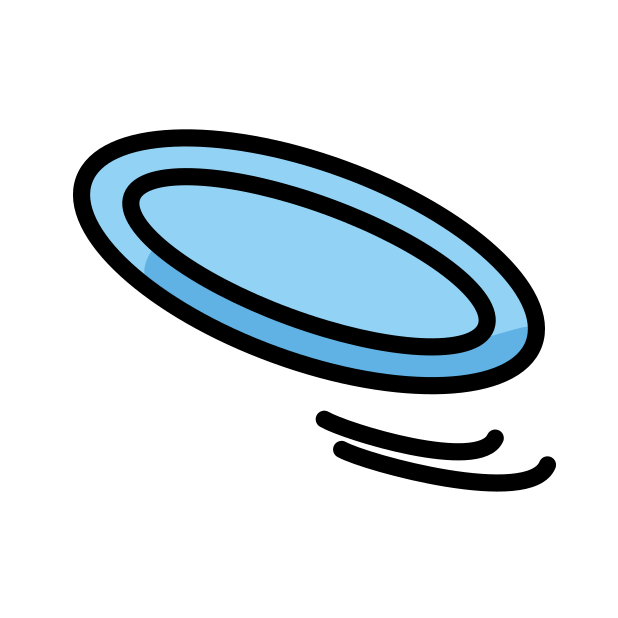
Emoji: 🥏
Name: flying disc
Unicode: 0x1f94f